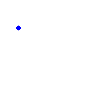
Particle: pion